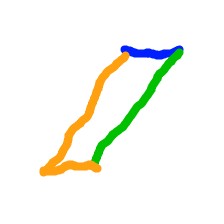
Shape: parallelogram